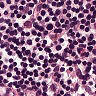
Metastatic tissue present: no